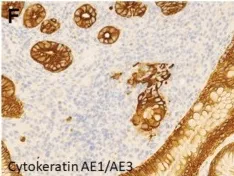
Pathological images of Case 2. (f): Arrowhead.
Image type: pathology (immunostaining)